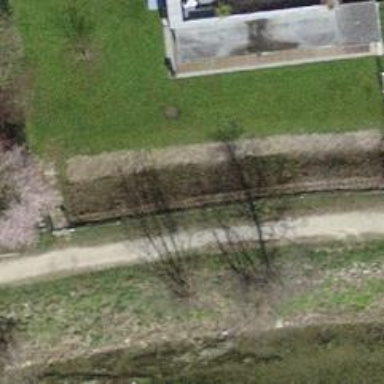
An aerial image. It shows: Unpaved footway.